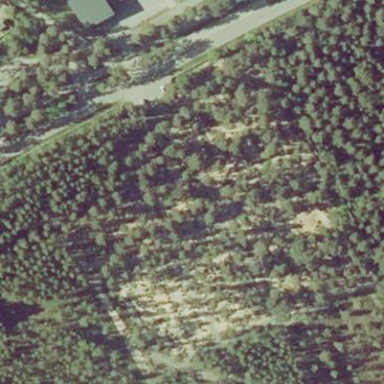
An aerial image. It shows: Forest area.